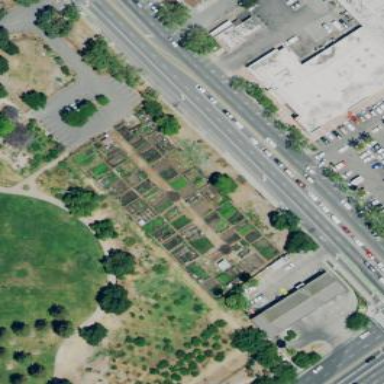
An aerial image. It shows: Allotments area.